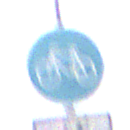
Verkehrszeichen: Radweg
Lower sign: EinspurigeFahrzeugeFrei6
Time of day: MorningAfternoon
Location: Outdoor (Nature)
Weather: Overcast
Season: NotSpecified
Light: Natural